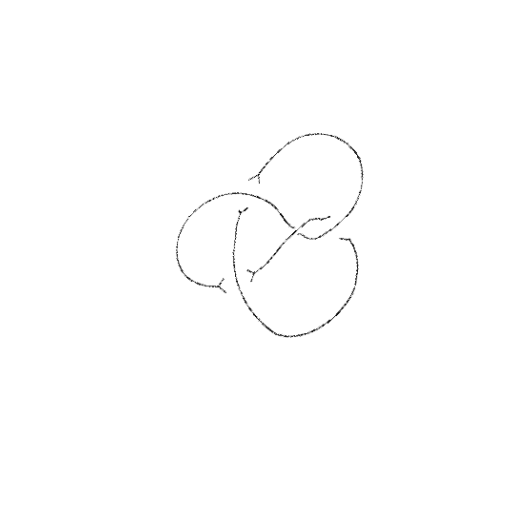
Crossing number: 4